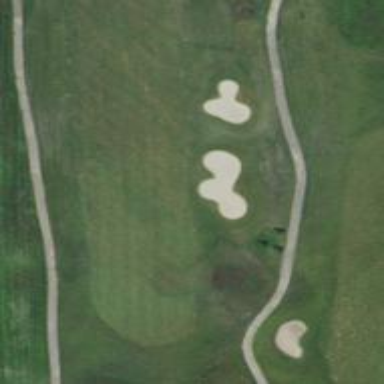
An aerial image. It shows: Golf hole.